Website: home-depot
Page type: review-order
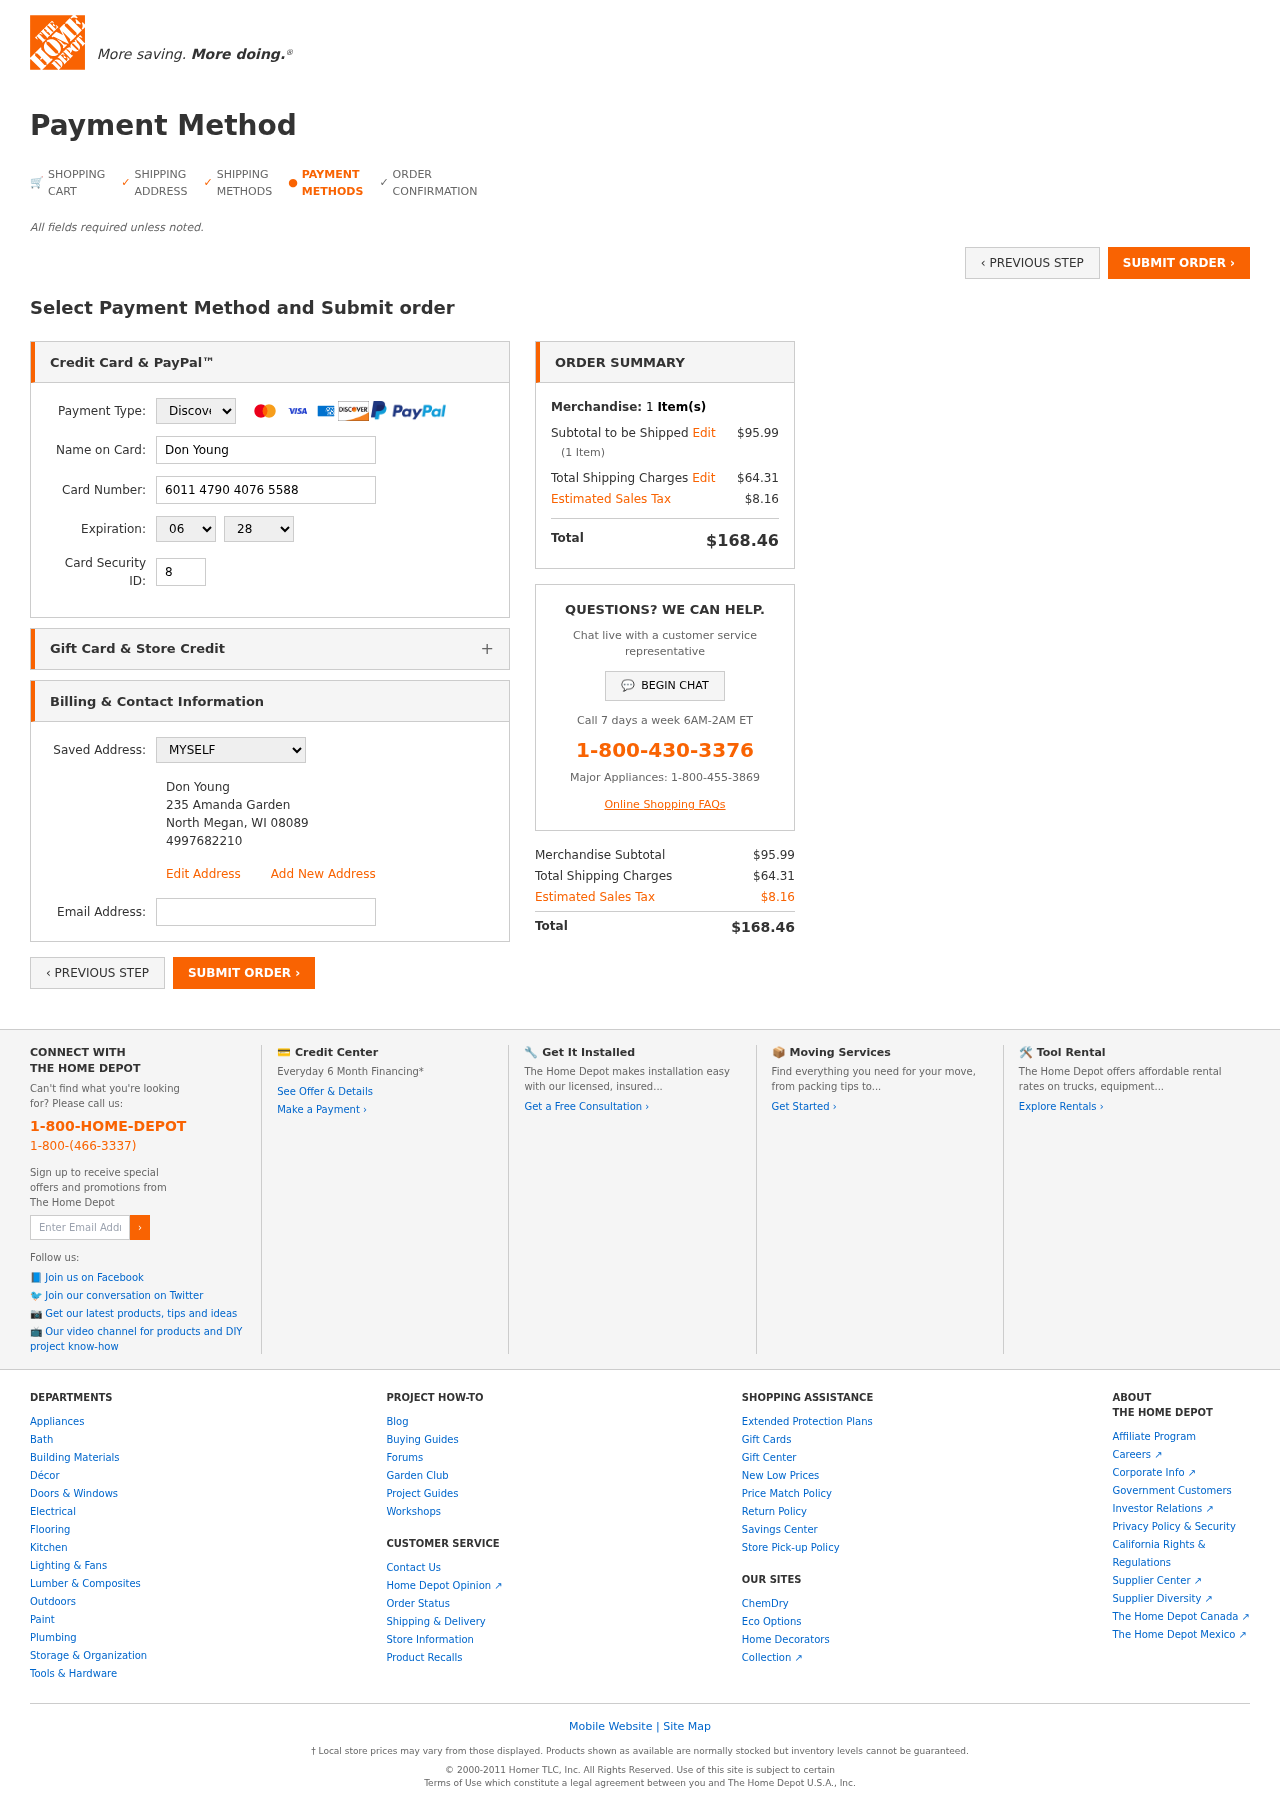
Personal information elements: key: PII_CARD_CVV
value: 850
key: PII_CARD_EXPIRY_MONTH
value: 06
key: PII_CARD_EXPIRY_YEAR
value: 28
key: PII_CARD_NUMBER
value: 6011 4790 4076 5588
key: PII_CARD_TYPE
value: Discover
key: PII_EMAIL
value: don_young@yahoo.com
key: PII_FULLNAME
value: Don Young
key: PII_FULLNAME2
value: Don Young
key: PII_STREET
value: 235 Amanda Garden
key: PII_CITY2
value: North Megan
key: PII_STATE_ABBR2
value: WI
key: PII_POSTCODE
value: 08089
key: PII_POSTCODE_FULL
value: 08089
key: PII_POSTCODE_NUMERIC
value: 8089
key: PII_PHONE2
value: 4997682210
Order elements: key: ORDER_NUM_ITEMS
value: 1
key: ORDER_SUBTOTAL
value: $95.99
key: ORDER_NUM_ITEMS2
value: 1
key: ORDER_SHIPPING_COST
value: $64.31
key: ORDER_TAX
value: $8.16
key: ORDER_TOTAL
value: $168.46
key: ORDER_SUBTOTAL2
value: $95.99
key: ORDER_SHIPPING_COST2
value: $64.31
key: ORDER_TAX2
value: $8.16
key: ORDER_TOTAL2
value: $168.46